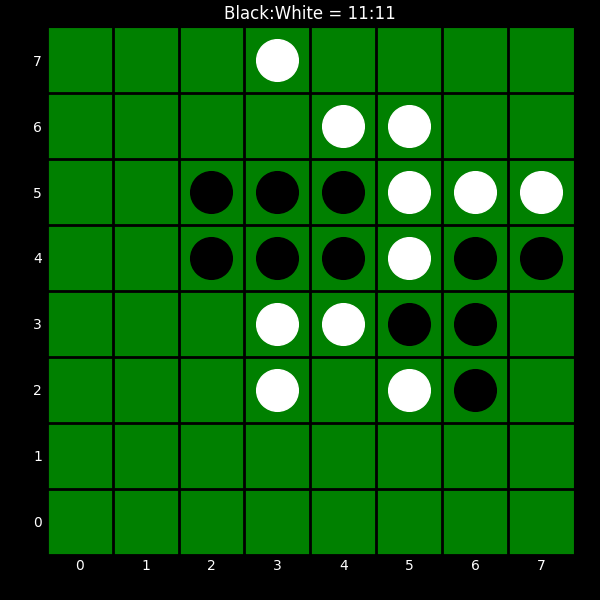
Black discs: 11
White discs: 11